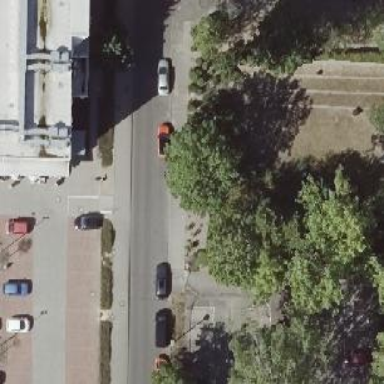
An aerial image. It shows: Residential road with asphalt surface. There are separate sidewalks on both sides and parking lane on the right side.